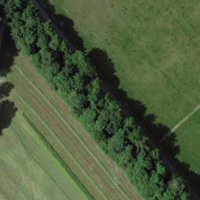
EUNIS habitat code: 23
Species observed at this site:
Mustela erminea